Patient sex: M
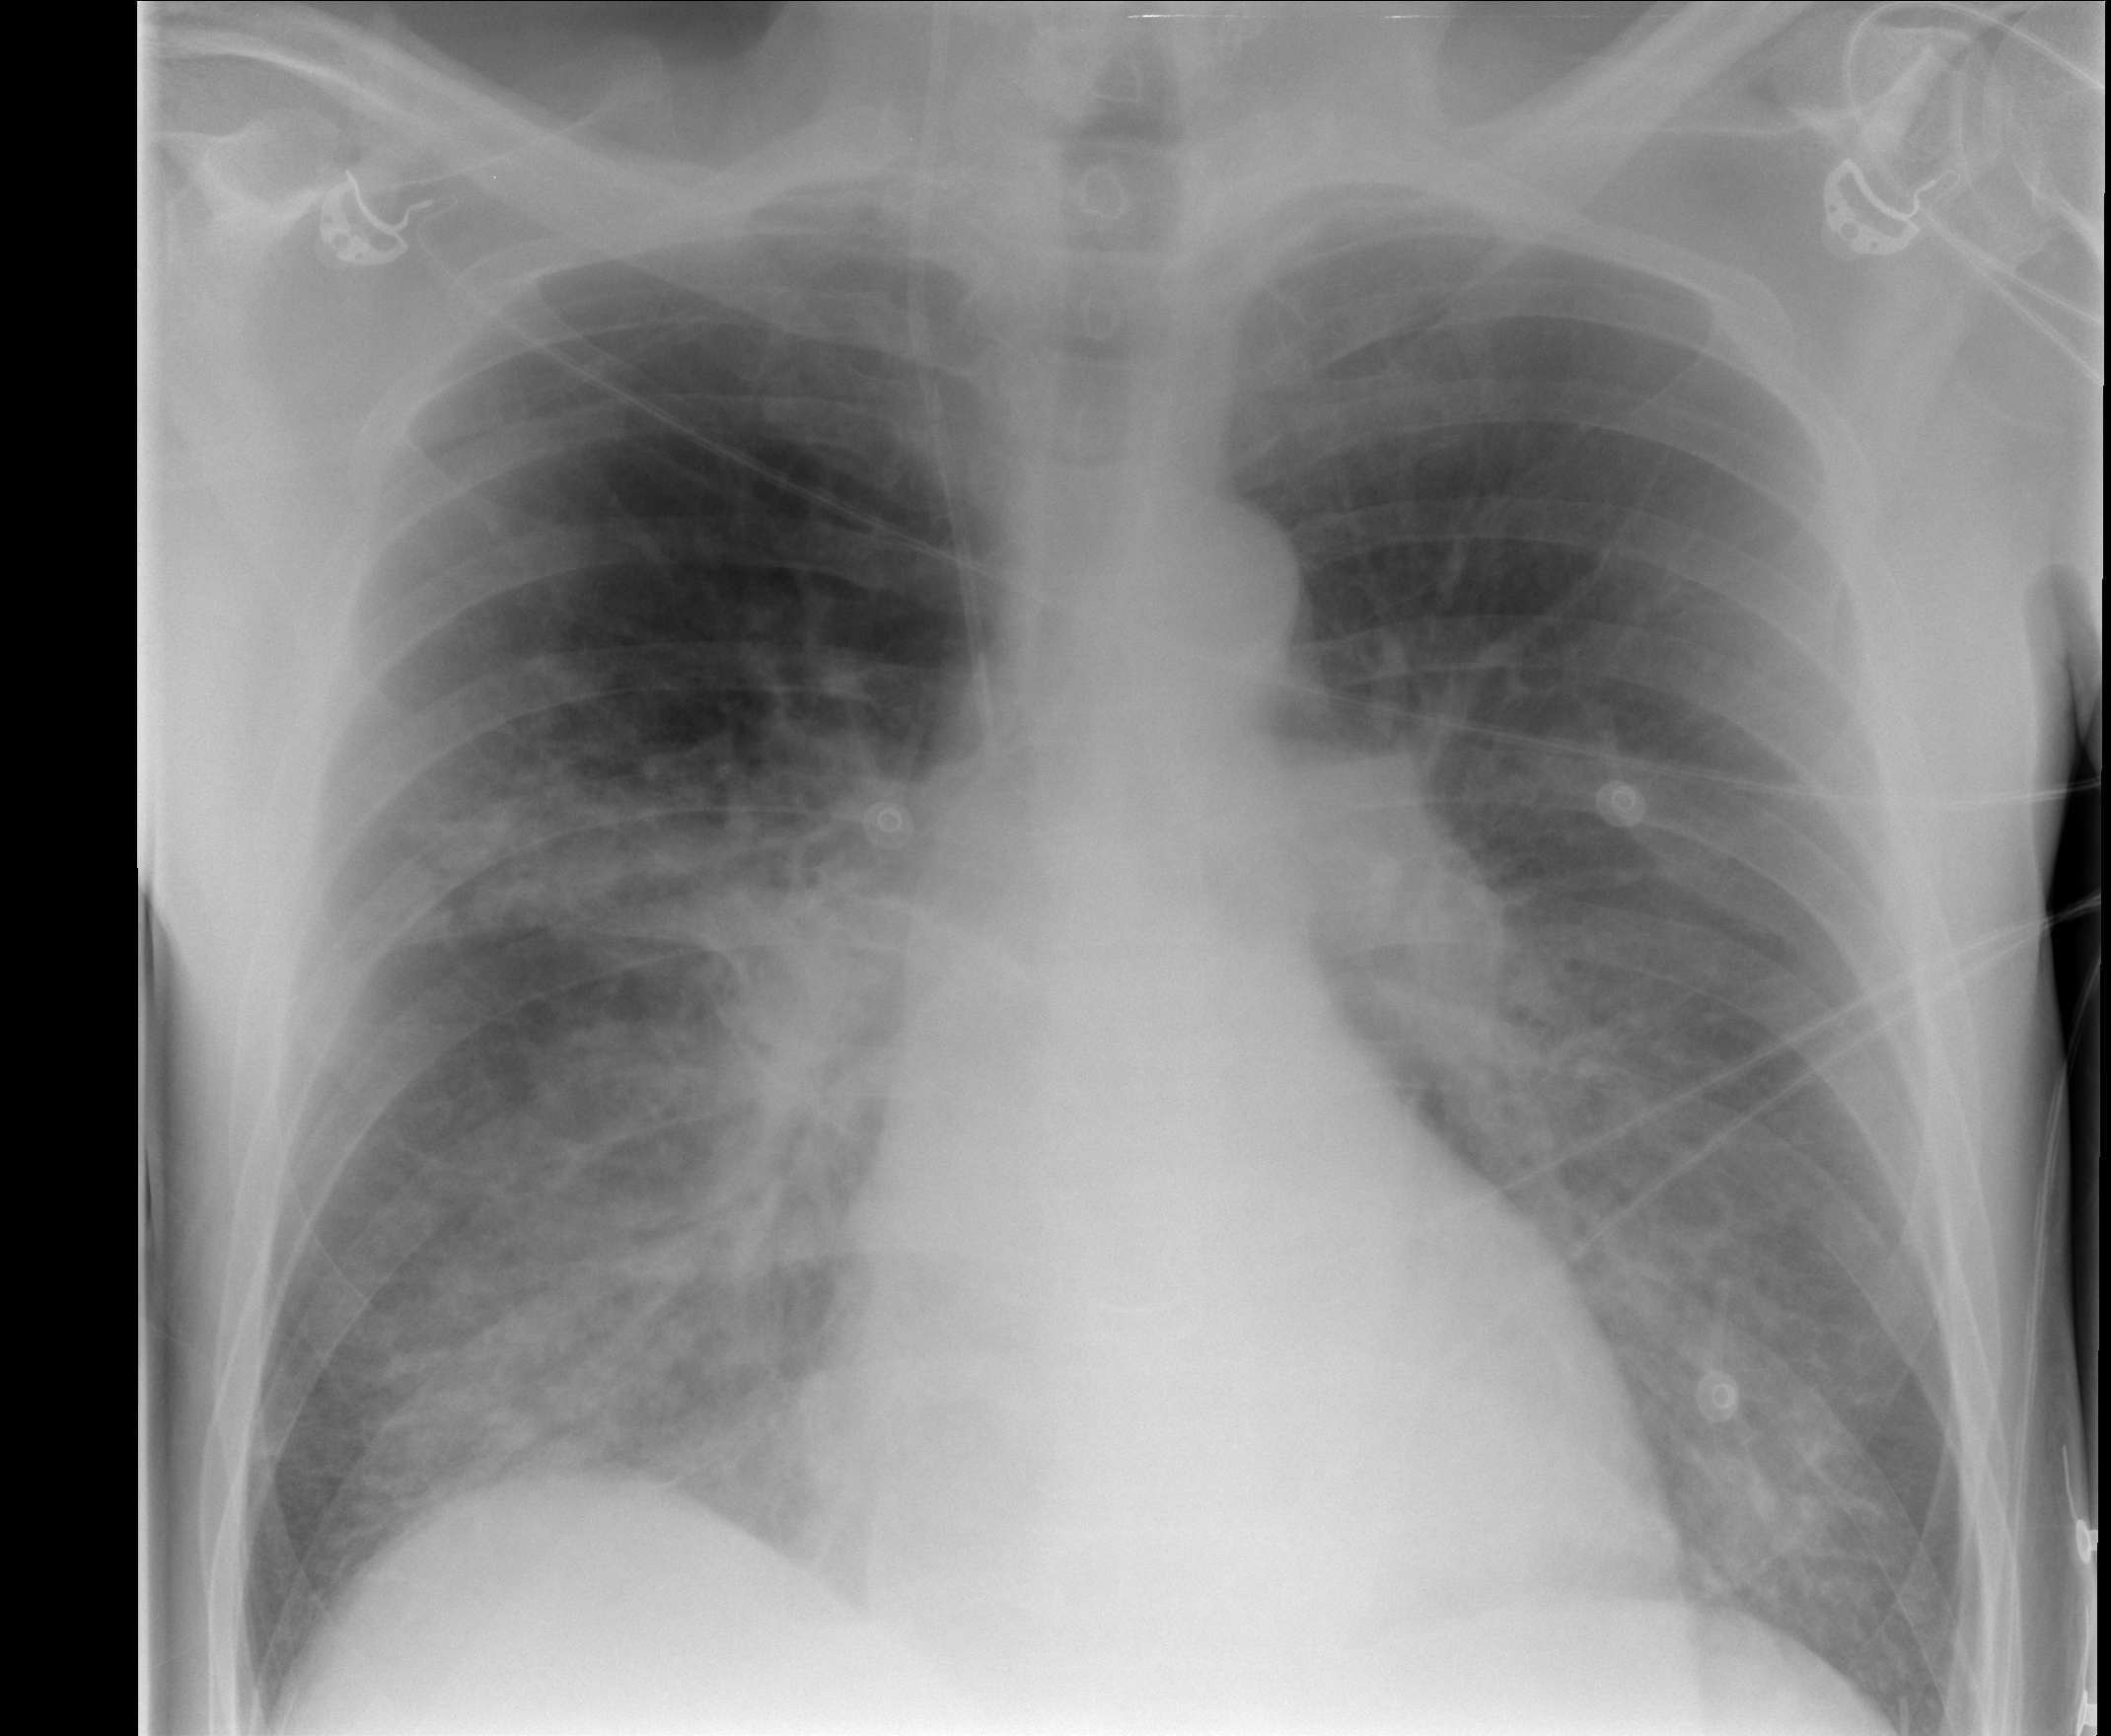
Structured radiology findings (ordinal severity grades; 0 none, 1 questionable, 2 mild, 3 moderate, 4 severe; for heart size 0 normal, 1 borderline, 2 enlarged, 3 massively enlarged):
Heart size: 0
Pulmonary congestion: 2
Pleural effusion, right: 0
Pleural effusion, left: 0
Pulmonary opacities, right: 2
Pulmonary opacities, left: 0
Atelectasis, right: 2
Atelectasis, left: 2